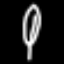
Label: leaf